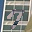
Label: 7